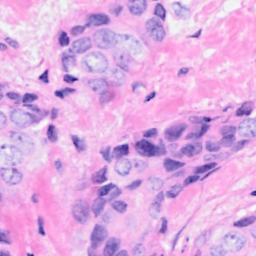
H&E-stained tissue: Breast